Question: I've always noticed for as long as I can remember that IntelliSense only works some of the time in Razor views.
For example, it won't suggest 'Html' or 'Model' even though they should be in scope and compile okay.

No one else seems to complain. Am I doing something wrong?
(I work alone, so I can't exactly turn to my colleagues, I asked my wife but she gave me a funny look).
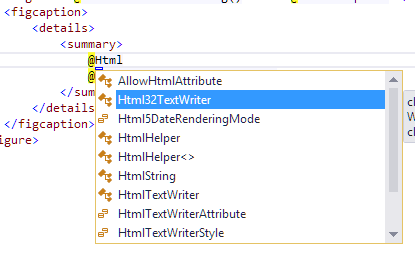
Answer: Well, an utterly non-technical, last-resort, no-more-doubting-myself restart of the IDE did the trick.
Until next time.
If this question attracts votes I'll see if I can find some votes left for a UserVoice ticket.